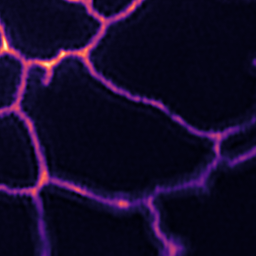
Label: Super-resolution ER image